This is a demodulated (Hilbert-envelope) spectrum computed from a bearing vibration snapshot; the dashed markers indicate where each bearing fault type would appear (BPFO, BPFI, BSF, FTF). Determine the bearing's health state. Answer with exactly one of: normal, inner_race, outer_race, ball.
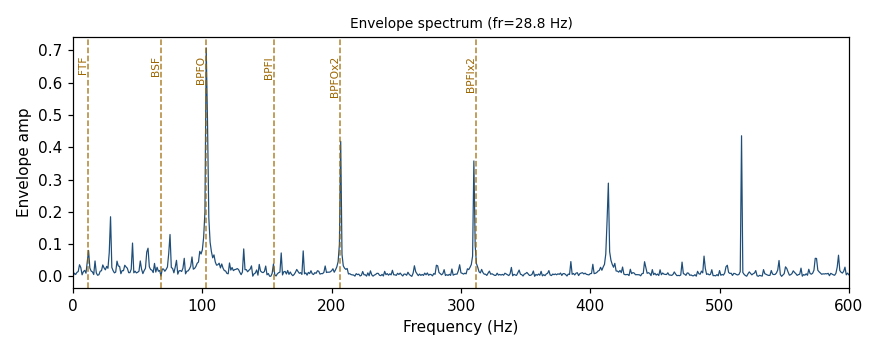
Answer: outer_race